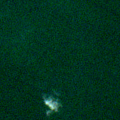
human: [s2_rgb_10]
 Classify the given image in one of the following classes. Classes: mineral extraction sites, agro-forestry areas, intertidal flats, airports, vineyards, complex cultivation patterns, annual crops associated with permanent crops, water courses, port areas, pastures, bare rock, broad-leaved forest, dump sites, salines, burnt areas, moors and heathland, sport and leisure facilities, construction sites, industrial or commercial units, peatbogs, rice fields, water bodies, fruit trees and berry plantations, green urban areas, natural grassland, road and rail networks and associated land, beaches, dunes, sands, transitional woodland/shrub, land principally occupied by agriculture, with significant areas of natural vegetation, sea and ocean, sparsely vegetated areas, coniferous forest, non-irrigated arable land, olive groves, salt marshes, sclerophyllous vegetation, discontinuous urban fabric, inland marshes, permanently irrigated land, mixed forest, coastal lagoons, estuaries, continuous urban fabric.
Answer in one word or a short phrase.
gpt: sea and ocean